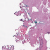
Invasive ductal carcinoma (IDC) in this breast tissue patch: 0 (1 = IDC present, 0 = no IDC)